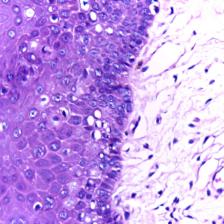
Diagnosis: Normal